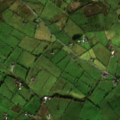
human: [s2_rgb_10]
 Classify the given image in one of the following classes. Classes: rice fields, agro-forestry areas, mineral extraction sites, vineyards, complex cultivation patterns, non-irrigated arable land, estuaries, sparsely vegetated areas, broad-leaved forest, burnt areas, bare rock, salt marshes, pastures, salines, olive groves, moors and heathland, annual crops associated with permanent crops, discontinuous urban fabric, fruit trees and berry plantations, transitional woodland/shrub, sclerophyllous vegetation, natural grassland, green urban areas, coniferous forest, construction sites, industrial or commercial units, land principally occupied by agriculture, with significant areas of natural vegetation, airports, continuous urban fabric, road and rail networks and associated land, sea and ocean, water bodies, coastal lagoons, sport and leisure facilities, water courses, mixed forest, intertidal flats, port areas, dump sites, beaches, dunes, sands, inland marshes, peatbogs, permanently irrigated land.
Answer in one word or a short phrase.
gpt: pastures, land principally occupied by agriculture, with significant areas of natural vegetation